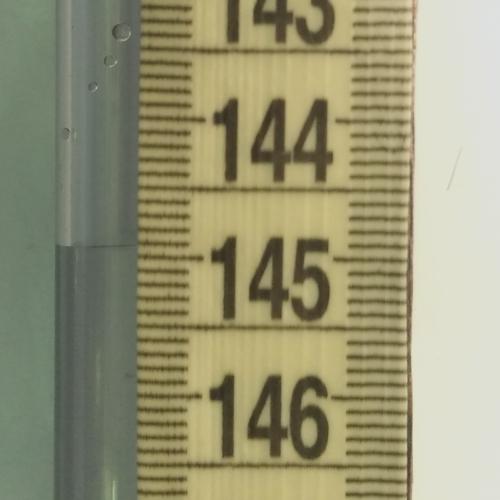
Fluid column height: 144.9 cm